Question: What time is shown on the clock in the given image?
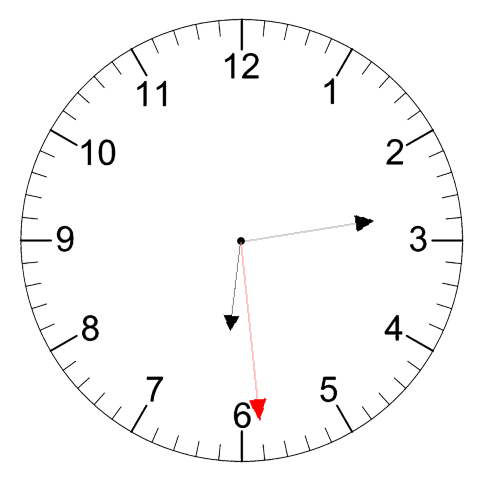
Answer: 06:13:29